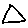
Label: triangle